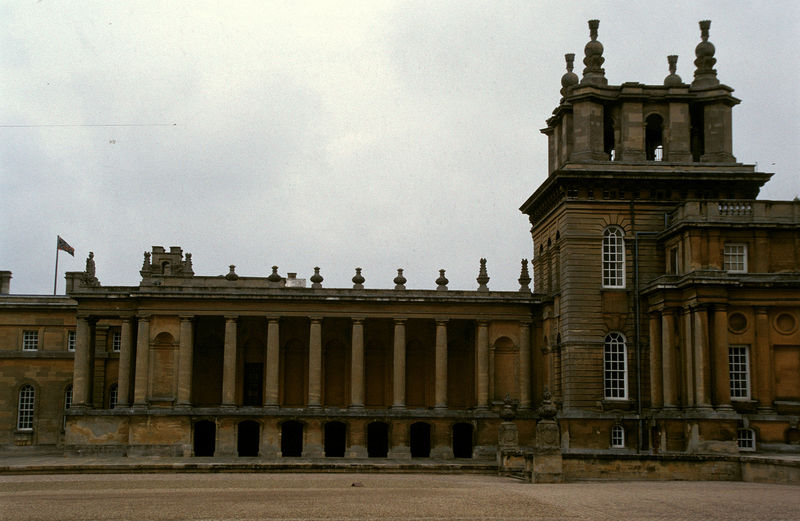
Titel: Nordfassade, östliche Kolonnade
Künstler: John Vanbrugh
Standort: Woodstock, Oxfordshire
Institution: Blenheim Palace
Schlagwörter: flügel, himmel, gelb, ocker, braun, fenster, frankreich, glas, grau, säule, säulen, gebäude, haus, schloss, beige, architektur, barock, rahmen, sockel, stein, england, front, turm, balkon, bogen, fassade, italien, pflaster, fahne, flagge, leer, mauer, hof, platz, pilaster, detail, stuck, zinnen, galerie, foto, fotografie, photographie, loggia, berlin, burg, türme, münchen, palast, mauerwerk, scheiben, photo, fragment, rustika, gesims, gefängnis, glocke, risalit, sandstein, farbfoto, residenz, museum, korinthisch, bau, chateau, säulenhalle, nischen, versailles, seitenflügel, versaille, sockelzone, neoklassizismus, würzburg, turn, medaillons, baufällig, fensterstege, eckkörper